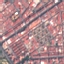
Label: Residential